Question: I have leaflet object _test which looks like this

There are 4050 elements, and for all those elements I tried to run a loop and place label
'''
var a = Object.keys(_test);
console.log(a.length);
j = 0;
for (var i = 0; i < a.length - 1; i++) {
var b = _test[a[i]];
var vdc = L.polygon(b._latlngs);
vdc_name = b.feature.properties.NAME_4;
var labelLocation = new L.LatLng(vdc.getBounds().getCenter().lat, vdc.getBounds().getCenter().lng);
var labelTitle = new L.LabelOverlays(labelLocation, vdc_name);
VDC_labels.addLayer(labelTitle);
console.log(vdc_name, j);
j++}
'''
The output in console for 'console.log(a.length);' is 4050. But the last output of
'''
console.log(vdc_name, j);
'''
is , which means the loop runs only 1841 times. Can anyone please help me find out what i am doing wrong?
I also tried with this but the result is the same
'''
for (ath in _test) {
var b = _test[ath];
var vdc = L.polygon(b._latlngs);
// console.log(i);
// i++
vdc_name = b.feature.properties.NAME_4; //label content
var labelLocation = new L.LatLng(vdc.getBounds().getCenter().lat, vdc.getBounds().getCenter().lng);
var labelTitle = new L.LabelOverlays(labelLocation, vdc_name);
VDC_labels.addLayer(labelTitle);
}
'''
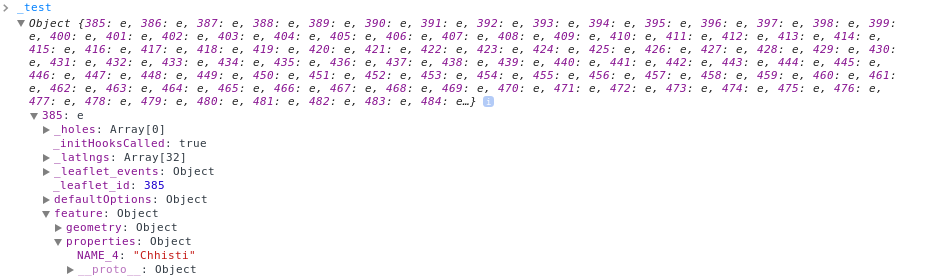
Answer: Solved.
Actually the problem is with the data i.e. in _test object the 1842nd element is a multipolygon unlike all other elements (polygon) so during the access of coordinate in
'var b = _test[a[i]]; var vdc = L.polygon(b._latlngs);'
b doesnot have the property _latlngs so the loop breaks..